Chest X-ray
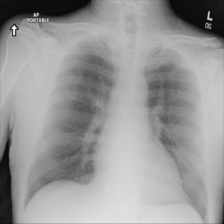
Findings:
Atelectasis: negative
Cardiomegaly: negative
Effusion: negative
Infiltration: negative
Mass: negative
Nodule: negative
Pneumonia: negative
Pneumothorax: negative
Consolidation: negative
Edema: negative
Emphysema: negative
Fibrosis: negative
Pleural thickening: negative
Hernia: negative